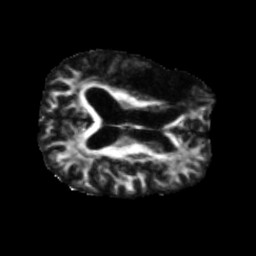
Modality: FA
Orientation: axial
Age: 71
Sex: male
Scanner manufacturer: siemens
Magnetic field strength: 3 T
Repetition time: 5.47 s
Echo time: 0.0854 s